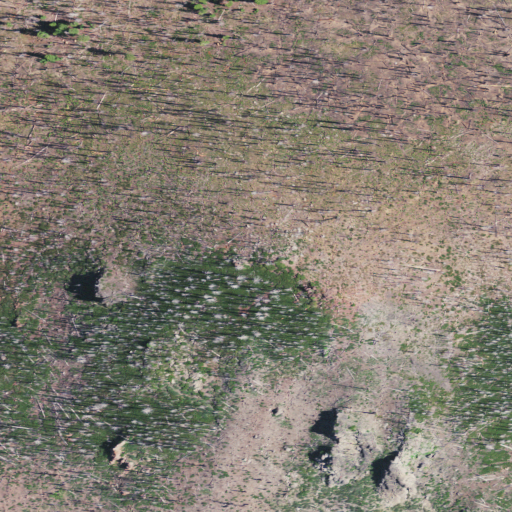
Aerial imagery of mountain in Oregon named Cinnamon Peak containing shrub, grassland, and evergreen forest